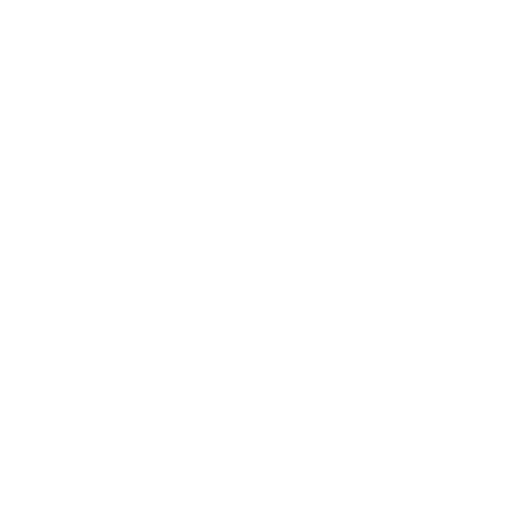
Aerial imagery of mountains in Nevada named Monitor Hills containing only shrub